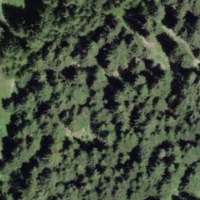
EUNIS habitat code: 43
Species observed at this site:
Cervus elaphus